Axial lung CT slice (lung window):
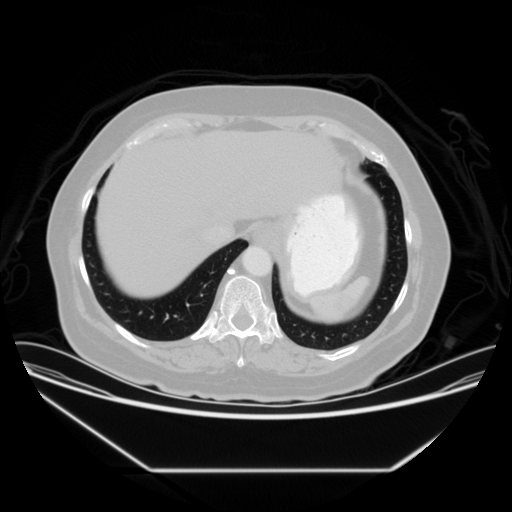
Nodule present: no